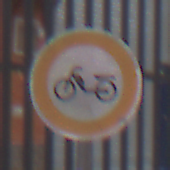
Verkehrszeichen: VerbotMofas
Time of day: MorningAfternoon
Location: Outdoor (Urban)
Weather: Overcast
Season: NotSpecified
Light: Natural